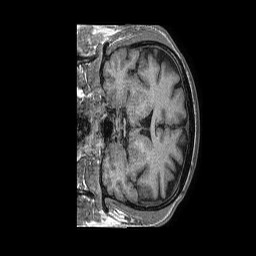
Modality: T1w
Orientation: coronal
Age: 49
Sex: male
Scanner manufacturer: philips
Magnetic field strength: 1.5 T
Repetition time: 0.007552 s
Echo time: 0.003429 s